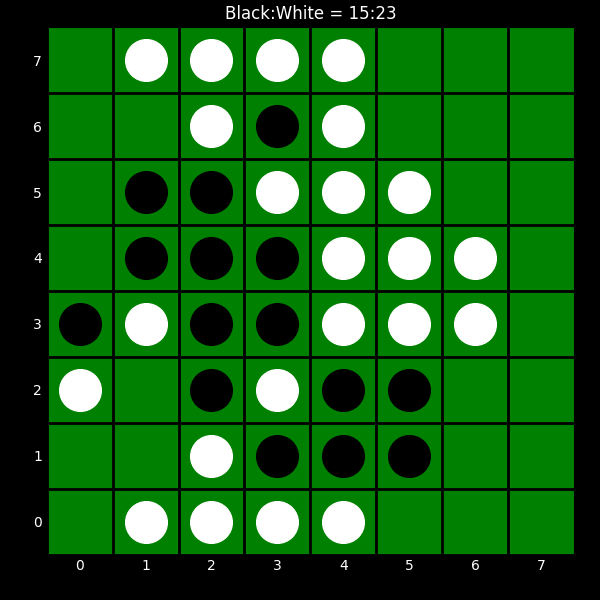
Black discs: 15
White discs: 23